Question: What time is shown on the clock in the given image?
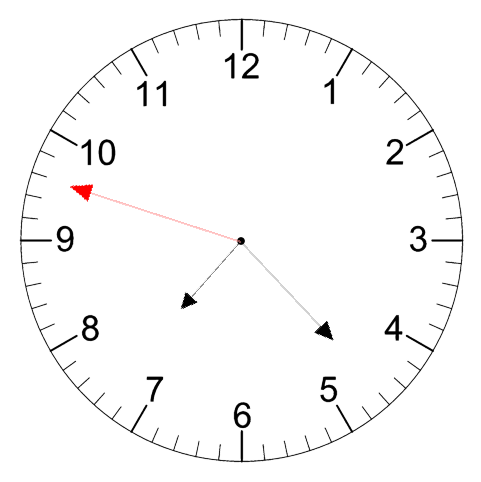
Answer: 07:22:48